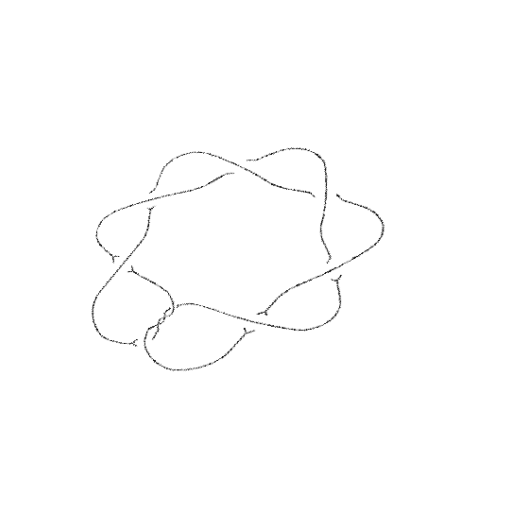
Crossing number: 10